Question: I was finally able to save all my widget information successfully with the help from this <URL>.
Now, I'm completely lost on how to do this, as it is the first time I've ever had to do this. I need to call back my database information to display my widgets properly.
This is my jQuery for the dashboard.
'''
$(function () {
$('.dragbox')
.each(function () {
$(this).hover(function () {
$(this).find('h2').addClass('collapse');
}, function () {
$(this).find('h2').removeClass('collapse');
})
.find('h2').hover(function () {
$(this).find('.configure').css('visibility', 'visible');
}, function () {
$(this).find('.configure').css('visibility', 'hidden');
})
.click(function () {
$(this).siblings('.dragbox-content').toggle();
})
.end()
.find('.configure').css('visibility', 'hidden');
});
$('.column').sortable({
connectWith: '.column',
handle: 'h2',
cursor: 'move',
placeholder: 'placeholder',
forcePlaceholderSize: true,
opacity: 0.4,
start: function (event, ui) {
//Firefox, Safari/Chrome fire click event after drag is complete, fix for that
//if ($.browser.mozilla || $.browser.safari)
$(ui.item).find('.dragbox-content').toggle();
},
stop: function (event, ui) {
ui.item.css({ 'top': '0', 'left': '0' }); //Opera fix
//if (!$.browser.mozilla && !$.browser.safari)
updateWidgetData();
}
})
.disableSelection();
});
'''
I am able to save to the database using the below and using a Handler and an data class.
'''
function updateWidgetData() {
var items = [];
$('.column').each(function () {
var columnId = $(this).attr('id');
$('.dragbox', this).each(function (i) {
var collapsed = 0;
if ($(this).find('.dragbox-content').css('display') == "none")
collapsed = 1;
//Create Item object for current panel
var item = {
id: $(this).attr('id'),
collapsed: collapsed,
order: i,
column: columnId
};
//Push item object into items array
items.push(item);
});
});
//Assign items array to sortorder JSON variable
var sortorder = { items: items };
$.ajax({
url: "/Handlers/SaveWidgets.ashx",
type: "POST",
contentType: "application/json; charset=uft-8",
dataType: "json",
data: JSON.stringify(sortorder),
success: function (response) {
$("#console").html('<div class="success">Dashboard Saved</div>').hide().fadeIn(1000);
setTimeout(function () {
$('#console').fadeOut(1000);
}, 2000);
},
error: function (error) {
alert("Failed passing json.");
}
});
'''
The way the information looks in the database is like this..

Here is my aspx that shows the widgets (only showing 2 columns, and 1 widget for each for example)
'''
<div class="column" id="column1" runat="server">
<div class="dragbox" id="CurrentDealsWidget" runat="server" visible="false">
<h2 style="font-size: 14pt">Current Deals per Location</h2>
<div class="dragbox-content">
<asp:GridView ID="gvCurrentLocationTotals" runat="server" AutoGenerateColumns="False"
DataKeyNames="InternallocationID">
//columns
</asp:GridView>
</div>
</div>
</div>
<div class="column" id="column2" runat="server">
<div class="dragbox" id="MonthlyDealsWidget" runat="server" visible="false ">
<h2 style="font-size: 14pt">Total Processed Deals per Location</h2>
<div class="dragbox-content">
//content for the widget
</div>
</div>
</div>
'''
Now, I'm not sure how I would go about this. I need to call the information back from the tWidgets table and display in the proper sort. 0 being the first position in the column, followed by 1, 2, 3. I'm not sure if I should do this on the page load, or if it would be better to use a handler to do this process. I'm not sure where to start. The only information that I have found is how to do this in php but that is of no help to me. If anyone can point me in the right direction, that will be greatly appreciated!
: I have created a WebService that retrieves the widget information and then passes it to ajax on page load.
> Web Service
'''
public class RetrieveWidgets : System.Web.Services.WebService
{
[WebMethod]
[ScriptMethod(ResponseFormat = ResponseFormat.Json)]
public List<RetrieveWidgetsDAL> GetWidgets()
{
SqlConnection conn = new SqlConnection(ConfigurationManager.ConnectionStrings["dboCao"].ConnectionString);
List<RetrieveWidgetsDAL> listData = new List<RetrieveWidgetsDAL>();
int getUserId;
string userName = HttpContext.Current.User.Identity.Name;
conn.Open();
using (SqlCommand cmdGetUserId = new SqlCommand("SELECT UserId FROM tUser WHERE UserName = @UserName", conn))
{
cmdGetUserId.Parameters.AddWithValue("@UserName", userName);
getUserId = Convert.ToInt32(cmdGetUserId.ExecuteScalar());
System.Diagnostics.Debug.Write(" --------------- " + getUserId + " --------------- " + userName + " ---------");
}
using (SqlCommand cmdGetWidgets = new SqlCommand("SELECT Title, SortNo, Collapsed, ColumnId FROM tWidgets WHERE UserId = @UserId", conn))
{
cmdGetWidgets.Parameters.AddWithValue("@UserId", getUserId);
using (SqlDataReader rdr = cmdGetWidgets.ExecuteReader())
{
while (rdr.Read())
{
RetrieveWidgetsDAL widgetDAL = new RetrieveWidgetsDAL();
widgetDAL.Title = rdr.GetString(0);
widgetDAL.SortNo = rdr.GetInt32(1);
widgetDAL.Collapsed = rdr.GetInt32(2);
widgetDAL.ColumnId = rdr.GetInt32(3);
listData.Add(widgetDAL);
}
}
}
conn.Close();
return listData;
}
}
'''
> ajax
'''
$(document).ready(function () {
$.ajax({
type: "Post",
contentType: "application/json; charset=utf-8",
url: "Webservices/RetrieveWidgets.asmx/GetWidgets",
dataType: "json",
success: function (response) {
alert(response.d); // try using data.d
},
error: function (repo) {
console.log(repo);
},
error: function (error) {
$("#console").html('<div class="fail">Dashboard could no load!</div>').css('visibility', 'visible').fadeTo(600, 1);
setTimeout(function () {
$('#console').delay(500).fadeTo(600, 0);
}, 1000);
}
});
});
'''
Now, my question is, is there a way to use jQuery to place the widgets into their proper location based on the database information?
The json information looks like this..
> {d:[{__type:"CentralLogin.Data.RetrieveWidgetsDAL", Title:"CurrentDealsWidget", SortNo:0, Collapsed:0, ColumnId:1}, {__type:"CentralLogin.Data.RetrieveWidgetsDAL", Title:"StorePayrollWidget", SortNo:1, Collapsed:0, ColumnId:1}, {__type:"CentralLogin.Data.RetrieveWidgetsDAL", Title:"ObjectiveWidget", SortNo:2, Collapsed:0, ColumnId:1}, {__type:"CentralLogin.Data.RetrieveWidgetsDAL", Title:"ReportWidget", SortNo:0, Collapsed:0, ColumnId:2}
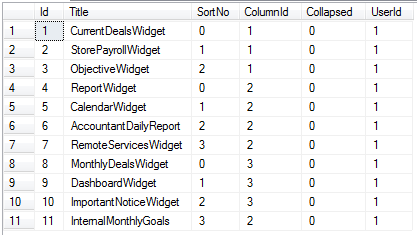
Answer: '''
$(document).ready(function() {
var response = '{"d":[{"__type":"CentralLogin.Data.RetrieveWidgetsDAL", "Title":"CurrentDealsWidget", "SortNo":0, "Collapsed":0, "ColumnId":1}, {"__type":"CentralLogin.Data.RetrieveWidgetsDAL", "Title":"StorePayrollWidget", "SortNo":1, "Collapsed":0, "ColumnId":1}, {"__type":"CentralLogin.Data.RetrieveWidgetsDAL", "Title":"ObjectiveWidget", "SortNo":2, "Collapsed":0, "ColumnId":1}, {"__type":"CentralLogin.Data.RetrieveWidgetsDAL", "Title":"ReportWidget", "SortNo":0, "Collapsed":0, "ColumnId":2}]}';
var te = JSON.parse(response)
function sortResults(prop, asc) {
te.d = te.d.sort(function(a, b) {
if (asc) return (a[prop] > b[prop]) ? 1 : ((a[prop] < b[prop]) ? -1 : 0);
else return (b[prop] > a[prop]) ? 1 : ((b[prop] < a[prop]) ? -1 : 0);
});
}
sortResults('SortNo', true);
for (var i = 0; i < te.d.length; i++) {
$('#test ul').append('<li>'+te.d[i].Title+'</li>')
}
});
'''
'''
<script src="https://ajax.googleapis.com/ajax/libs/jquery/1.10.2/jquery.min.js"></script>
<div id="test"><ul></ul></div>
'''
This might help you.
I am not a c# or asp.net developer. But I seen you response it's not in proper json might be you miss to Format your response as a JSON .
So I mad some changes in your JSON just place all key as string and that's mention below.
## NEW Json
'''
{
"d":
[
{
"__type":"CentralLogin.Data.RetrieveWidgetsDAL",
"Title":"CurrentDealsWidget",
"SortNo":0,
"Collapsed":0,
"ColumnId":1
},
{
"__type":"CentralLogin.Data.RetrieveWidgetsDAL",
"Title":"StorePayrollWidget",
"SortNo":1,
"Collapsed":0,
"ColumnId":1
},
{
"__type":"CentralLogin.Data.RetrieveWidgetsDAL",
"Title":"ObjectiveWidget",
"SortNo":2,
"Collapsed":0,
"ColumnId":1
},
{
"__type":"CentralLogin.Data.RetrieveWidgetsDAL",
"Title":"ReportWidget",
"SortNo":0,
"Collapsed":0,
"ColumnId":2
}
]
}
'''
## javaScript
Just add below script in your ajax's success function.
'''
var te = JSON.parse(response)
function sortResults(prop, asc) {
te.d = te.d.sort(function(a, b) {
if (asc) return (a[prop] > b[prop]) ? 1 : ((a[prop] < b[prop]) ? -1 : 0);
else return (b[prop] > a[prop]) ? 1 : ((b[prop] < a[prop]) ? -1 : 0);
});
}
sortResults('SortNo', true);
for (var i = 0; i < te.d.length; i++) {
$('#test ul').append('<li>' + te.d[i].Title + '</li>');
console.log(te.d[i])
}
'''
## HTML
'''
<div id="test">
<ul>
</ul>
</div>
'''
Once we working with Json then all key should be in string.